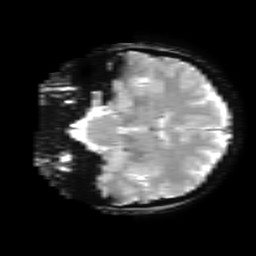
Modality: T2starw
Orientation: coronal
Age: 43
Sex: female
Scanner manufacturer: ge
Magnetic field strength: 3 T
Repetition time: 0.65 s
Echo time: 0.02 s